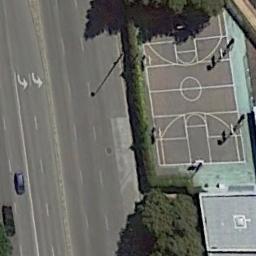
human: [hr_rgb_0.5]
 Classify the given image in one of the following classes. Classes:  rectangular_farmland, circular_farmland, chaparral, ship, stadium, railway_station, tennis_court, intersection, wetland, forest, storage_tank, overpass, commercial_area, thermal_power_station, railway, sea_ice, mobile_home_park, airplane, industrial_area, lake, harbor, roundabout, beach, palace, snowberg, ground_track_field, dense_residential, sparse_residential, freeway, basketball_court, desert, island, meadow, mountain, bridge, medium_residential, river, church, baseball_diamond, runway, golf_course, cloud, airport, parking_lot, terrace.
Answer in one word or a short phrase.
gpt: basketball_court